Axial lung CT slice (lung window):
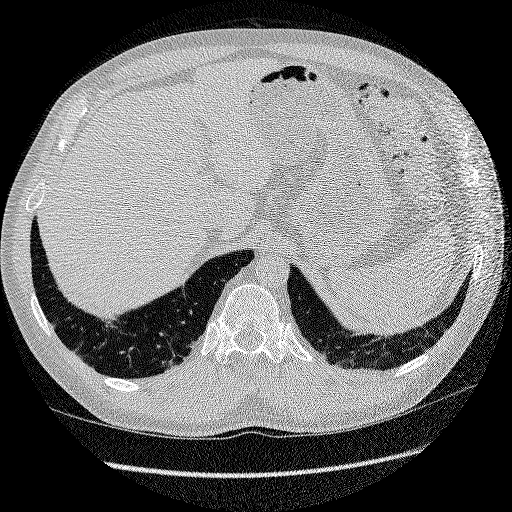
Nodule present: no